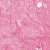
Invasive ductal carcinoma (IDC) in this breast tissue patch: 0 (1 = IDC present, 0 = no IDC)